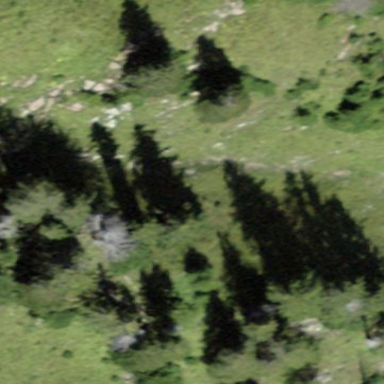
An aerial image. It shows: Forest area.